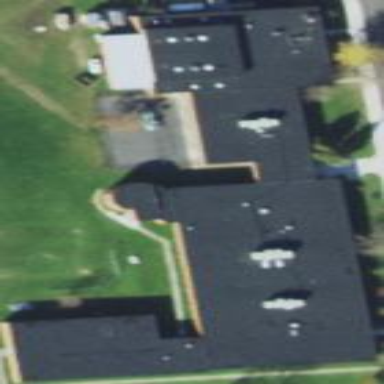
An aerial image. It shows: School building.